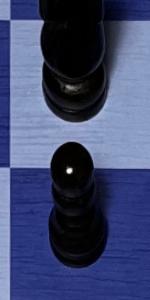
Label: Pawn_Black